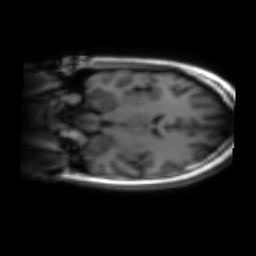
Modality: inplaneT1
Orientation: coronal
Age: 20
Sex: female
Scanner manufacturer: siemens
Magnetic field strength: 3 T
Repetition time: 1.2 s
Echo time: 0.00251 s